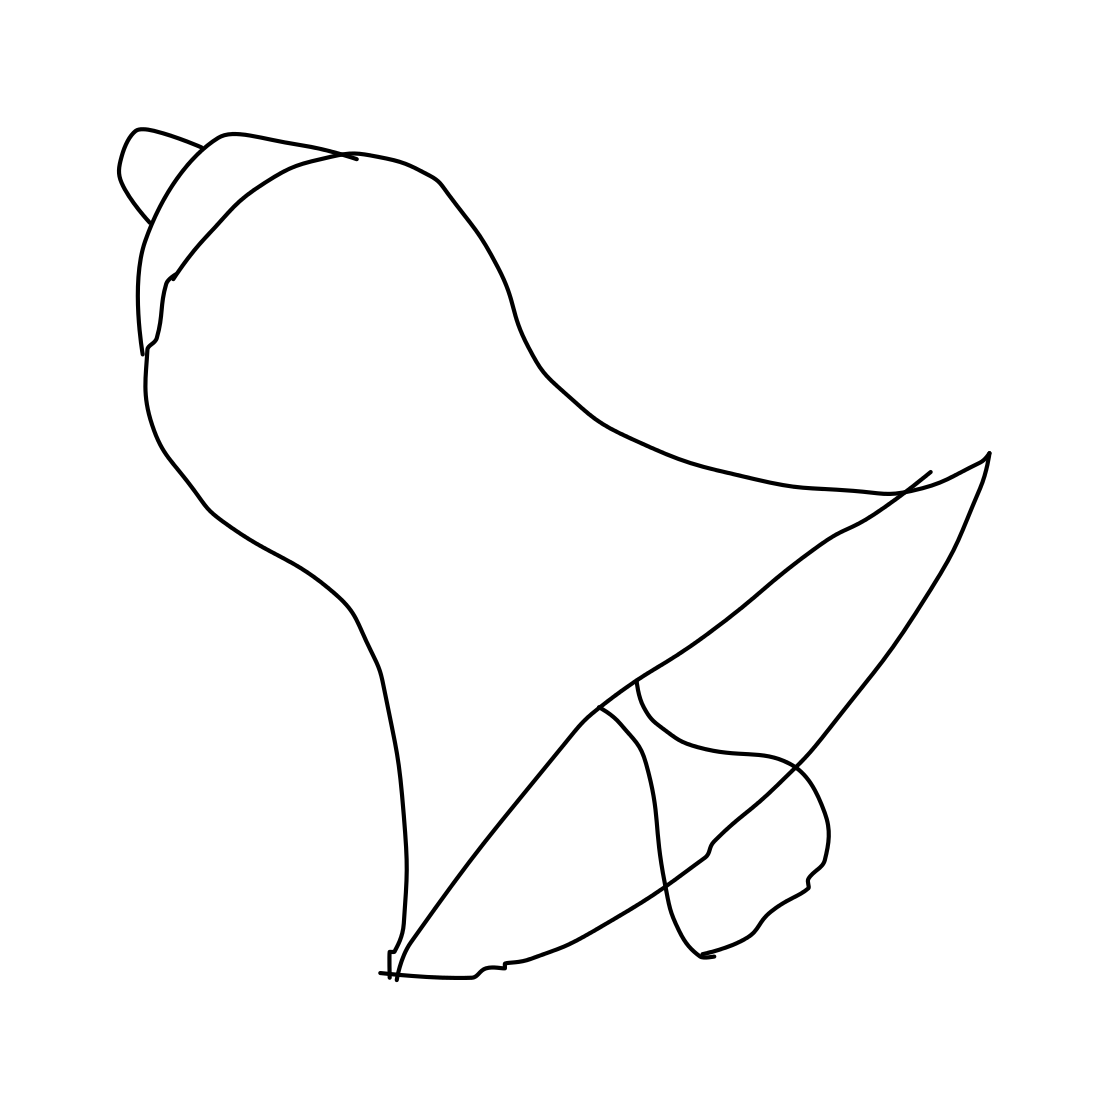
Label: bell